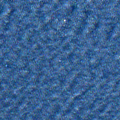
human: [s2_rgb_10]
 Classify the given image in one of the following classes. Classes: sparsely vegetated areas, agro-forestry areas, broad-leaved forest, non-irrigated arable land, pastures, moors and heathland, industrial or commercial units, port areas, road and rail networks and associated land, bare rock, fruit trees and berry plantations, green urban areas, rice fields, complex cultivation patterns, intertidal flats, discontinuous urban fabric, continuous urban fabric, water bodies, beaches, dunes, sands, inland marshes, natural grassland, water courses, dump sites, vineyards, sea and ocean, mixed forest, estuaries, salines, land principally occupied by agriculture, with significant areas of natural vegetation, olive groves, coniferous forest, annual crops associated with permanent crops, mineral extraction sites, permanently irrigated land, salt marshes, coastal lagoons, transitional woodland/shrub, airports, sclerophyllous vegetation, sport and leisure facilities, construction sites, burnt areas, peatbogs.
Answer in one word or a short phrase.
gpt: sea and ocean